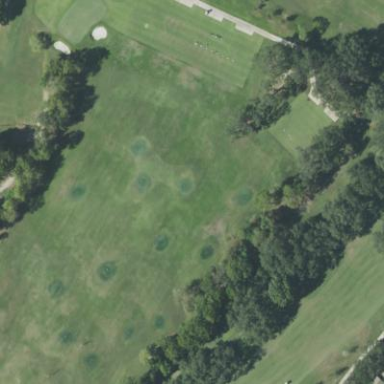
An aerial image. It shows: Driving range for golf practice.